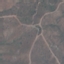
Label: HerbaceousVegetation